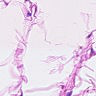
Metastatic tissue present: no